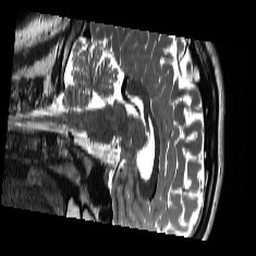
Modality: T2w
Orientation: sagittal
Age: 21
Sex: male